Question: I need to allow WakeTimers (computer wake up from sleep/hibernation) for all power plans set on plugged in to Enabled.

I tried Win32_PowerSetting but it only works on english version of Windows.
I need to use .NET 2.0
Thanks for responses !
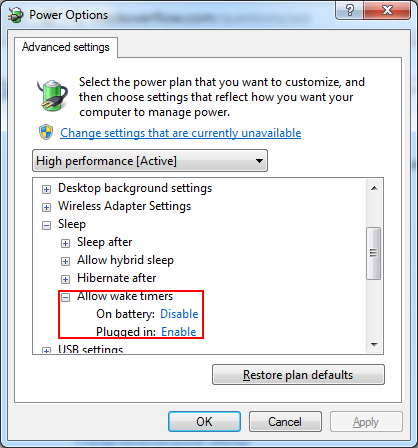
Answer: I suspect you can do this using API calls to powrprof.dll, as well as WMI, but I haven't had the time to figure that approach out.
This setting appears to be simply a boolean registry key that is located according to your current power plan:
> HKEY_LOCAL_MACHINE\SYSTEM\CurrentControlSet\Control\Power\User\PowerSchemes\(Current Power Scheme GUID)\(Sleep Category GUID)\(Enable AC or DC Wake Timers GUID) = 0 or 1
Rather than manipulating the registry directly a cleaner approach would be to enable these settings using powercfg.exe.
For AC power:
'powercfg.exe -SETACVALUEINDEX SCHEME_CURRENT SUB_SLEEP bd3b718a-0680-4d9d-8ab2-e1d2b4ac806d 1'
For Batteries:
'powercfg.exe -SETDCVALUEINDEX SCHEME_CURRENT SUB_SLEEP bd3b718a-0680-4d9d-8ab2-e1d2b4ac806d 1'
EDIT:
This enables wake timers on my system when running on AC power using High Performance power scheme (purely as a proof of concept):
'''
[DllImport("powrprof.dll", EntryPoint = "PowerWriteACValueIndex", CharSet = CharSet.Auto, SetLastError = true)]
public static extern uint PowerWriteACValueIndex(IntPtr RootPowerKey, ref Guid SchemeGuid, ref Guid SubGroupOfPowerSettingsGuid, ref Guid PowerSettingGuid, uint AcValueIndex);
public static void EnableWakeTimers()
{
Guid Root = new Guid("8c5e7fda-e8bf-4a96-9a85-a6e23a8c635c"); // High Performance GUID
Guid Sleep = new Guid("238c9fa8-0aad-41ed-83f4-97be242c8f20"); // Sleep Subcategory GUID
Guid WakeTimers = new Guid("bd3b718a-0680-4d9d-8ab2-e1d2b4ac806d"); // Wake Timers GUID
PowerWriteACValueIndex(IntPtr.Zero, ref Root, ref Sleep, ref WakeTimers, 1);
}
'''
This reference is your friend: <URL>